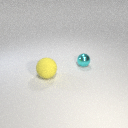
small cyan metal sphere behind large yellow rubber sphere